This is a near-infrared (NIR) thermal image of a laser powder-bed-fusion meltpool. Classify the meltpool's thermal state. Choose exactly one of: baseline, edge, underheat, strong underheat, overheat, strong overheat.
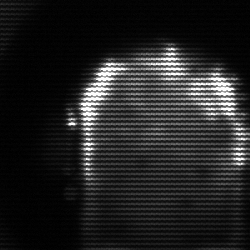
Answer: baseline